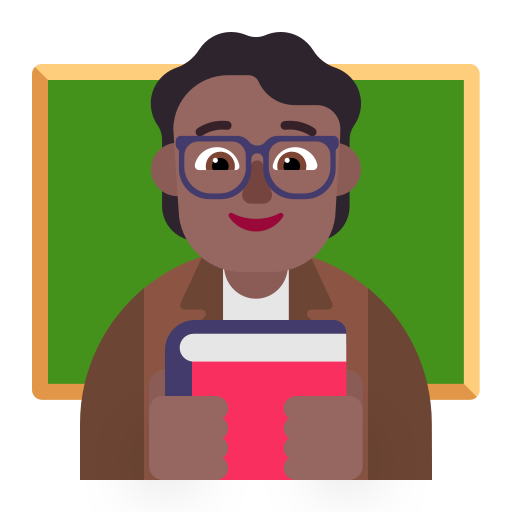
teacher flat  dark